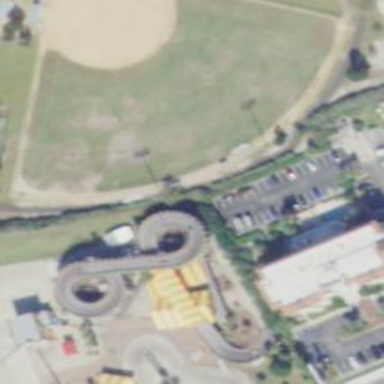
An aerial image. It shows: Karting raceway road for racing enthusiasts.